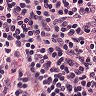
Metastatic tissue present: no